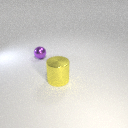
large yellow metal cylinder to the right of small purple metal sphere